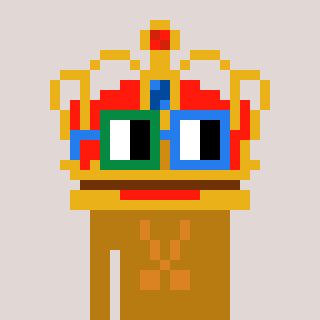
a pixel art character with square green and blue glasses, a crown-shaped head and a gold-colored body on a warm background